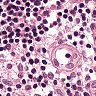
Metastatic tissue present: no